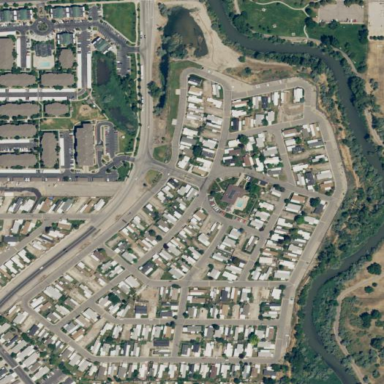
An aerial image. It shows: Residential area designated as mobile home park.